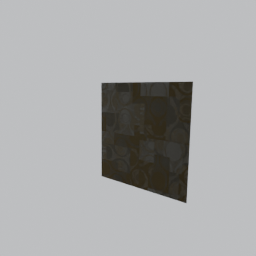
Label: decoration